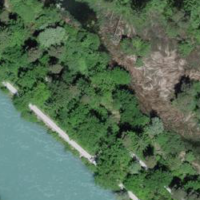
EUNIS habitat code: 15
Species observed at this site:
Prunus padus
Milvus milvus
Motacilla alba